Current action and preconditions to check: trajectory_clear

Your task: For each precondition in the list above, predict whether it will hold at this action.

Consider the current scene as observed from the mobile robot's camera, and analyze the predicted future states of all dynamic agents (e.g., people, animals, vehicles, or any moving entities) within the NEXT SECOND.

IMPORTANT: Only answer "very likely" if you are absolutely certain—based on strong, clear evidence—that a dynamic agent will violate the precondition in the predicted future state. Do NOT answer "very likely" for unlikely, ambiguous, or low-probability risks.

Ask yourself for each precondition: Is there a high probability, with clear and convincing evidence, that the predicted future states of any dynamic agent will interfere with the predicted future state of the currently executing action within the NEXT SECOND, causing that precondition to fail?

Assess the risk level based on these predictions. Use "likely" or "very likely" if motions create a clear risk of interference.

Use "neutral" or "improbable" if agents are nearby but their predicted paths are clearly diverging or non-conflicting.

Failure Risk Categories: "very improbable", "improbable", "neutral", "likely", "very likely"

Answer Format: Output ONLY the probability_of_failure value from these categories: "very improbable", "improbable", "neutral", "likely", "very likely"

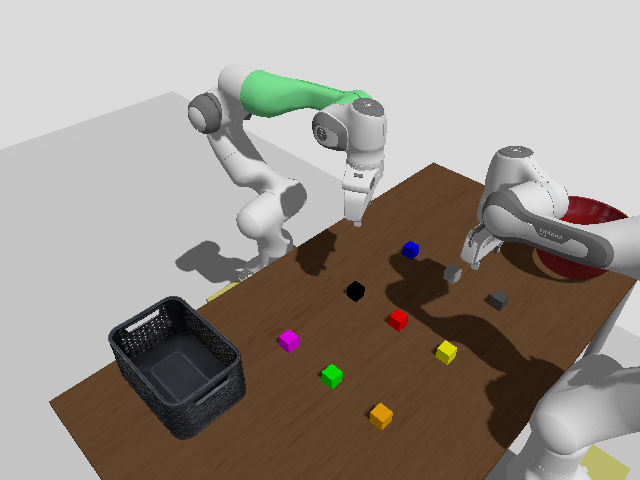

Answer: very improbable